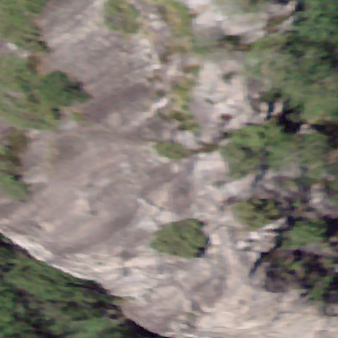
Label: bouldering_area